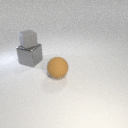
large brown rubber sphere to the right of large gray metal cube